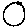
Label: circle